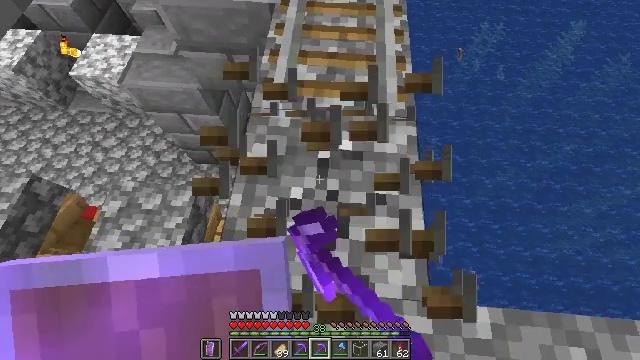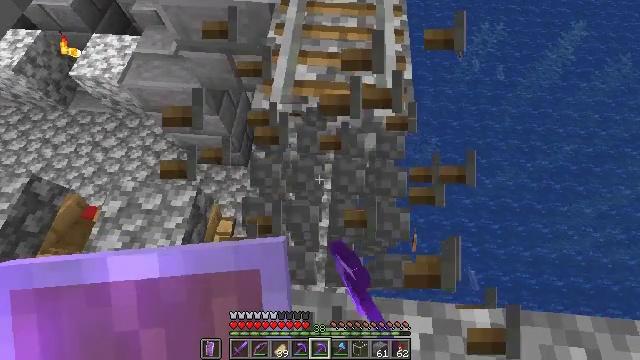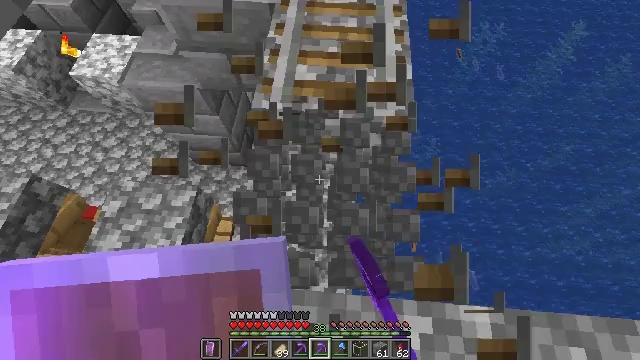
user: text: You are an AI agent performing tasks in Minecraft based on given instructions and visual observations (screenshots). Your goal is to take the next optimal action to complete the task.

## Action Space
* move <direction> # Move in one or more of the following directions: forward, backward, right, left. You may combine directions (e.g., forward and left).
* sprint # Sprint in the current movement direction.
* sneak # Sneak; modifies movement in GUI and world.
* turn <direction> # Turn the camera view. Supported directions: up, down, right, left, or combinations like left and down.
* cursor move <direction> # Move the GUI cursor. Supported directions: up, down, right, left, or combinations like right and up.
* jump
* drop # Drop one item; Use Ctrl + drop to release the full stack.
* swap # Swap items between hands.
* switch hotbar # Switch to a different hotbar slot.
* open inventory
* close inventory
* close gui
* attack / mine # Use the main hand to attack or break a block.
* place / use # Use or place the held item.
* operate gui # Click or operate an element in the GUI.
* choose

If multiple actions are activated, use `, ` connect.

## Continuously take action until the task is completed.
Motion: motion action
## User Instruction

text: Collect rails for building a railway.
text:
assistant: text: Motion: sneak, attack / mine
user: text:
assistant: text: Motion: sneak, attack / mine
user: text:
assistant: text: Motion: sneak